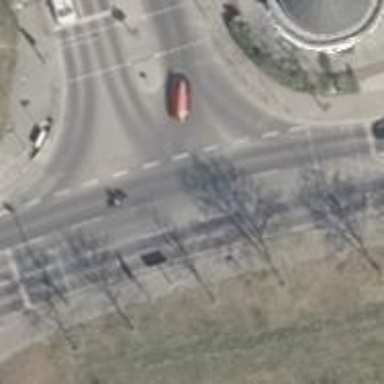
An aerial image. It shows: Road with traffic signals.